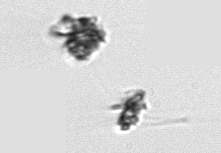
Label: Thalassiosira_TAG_external_detritus